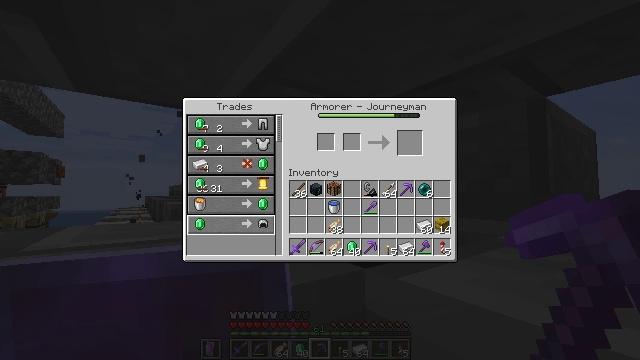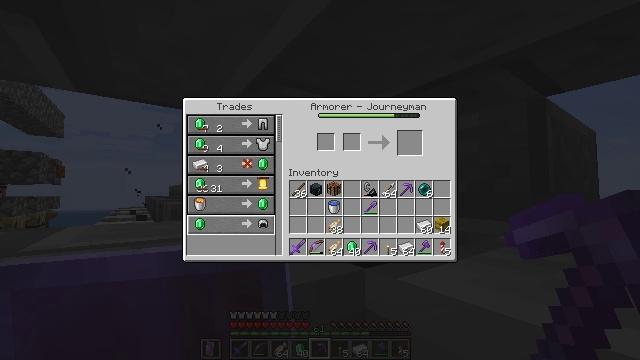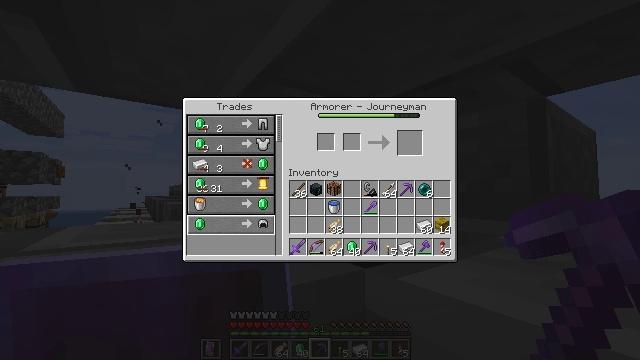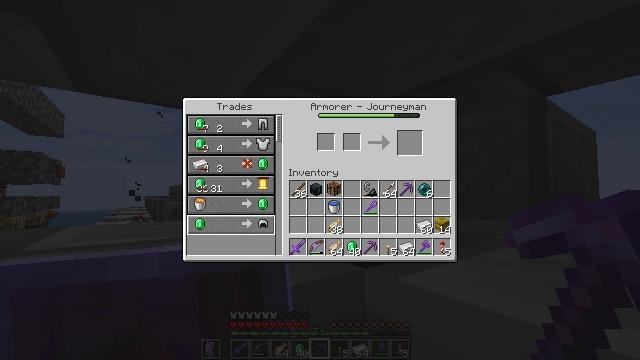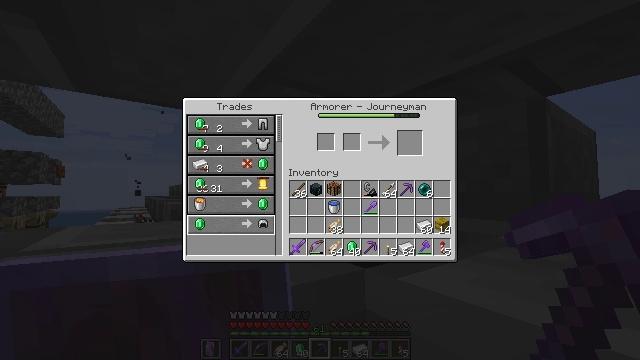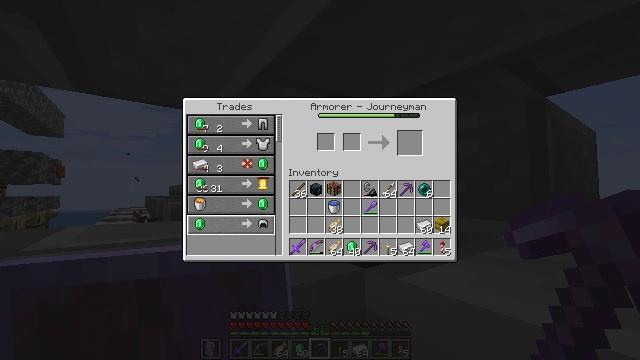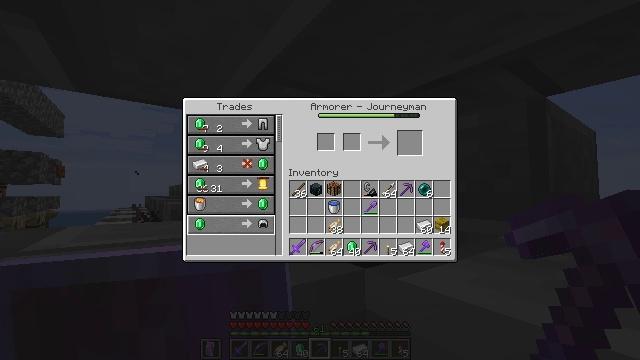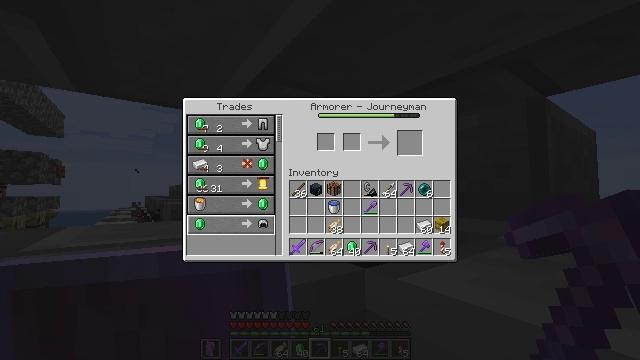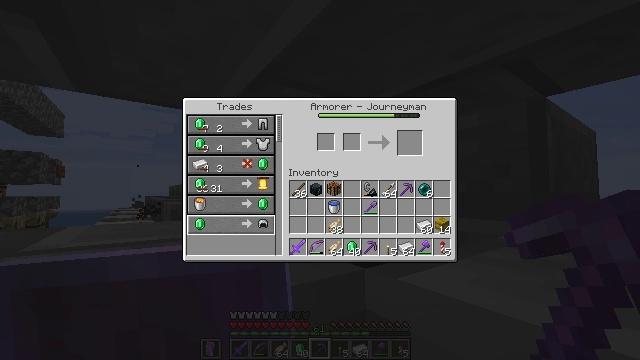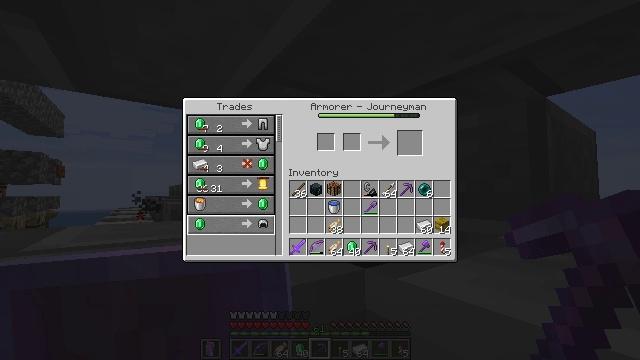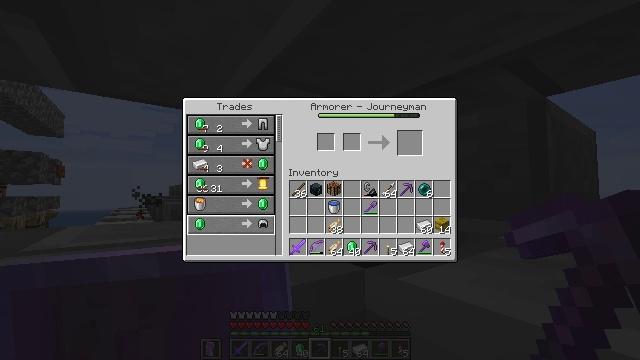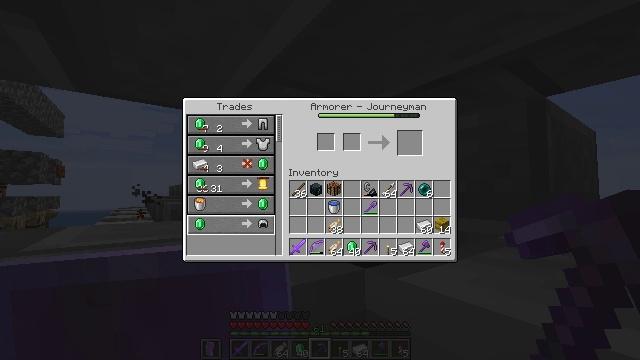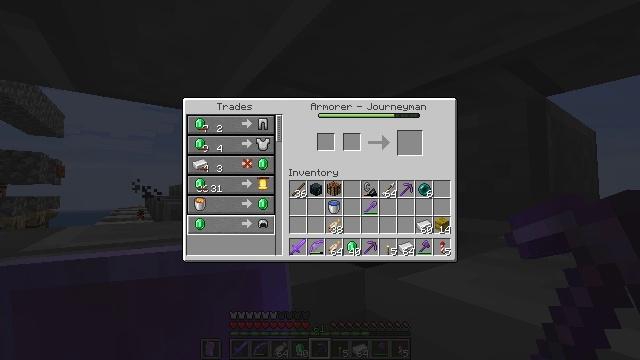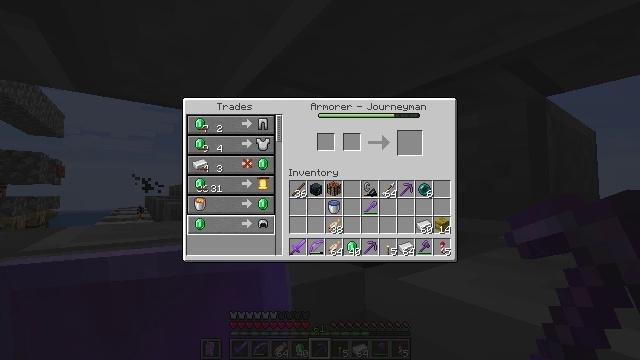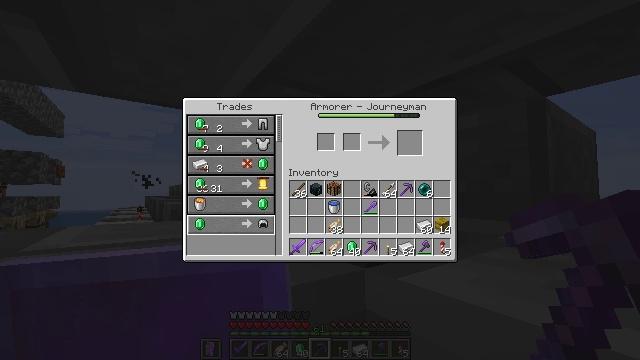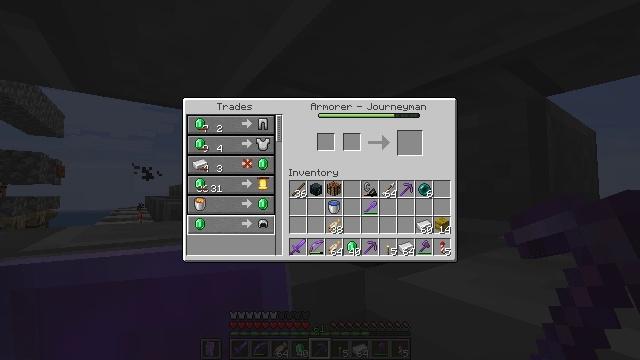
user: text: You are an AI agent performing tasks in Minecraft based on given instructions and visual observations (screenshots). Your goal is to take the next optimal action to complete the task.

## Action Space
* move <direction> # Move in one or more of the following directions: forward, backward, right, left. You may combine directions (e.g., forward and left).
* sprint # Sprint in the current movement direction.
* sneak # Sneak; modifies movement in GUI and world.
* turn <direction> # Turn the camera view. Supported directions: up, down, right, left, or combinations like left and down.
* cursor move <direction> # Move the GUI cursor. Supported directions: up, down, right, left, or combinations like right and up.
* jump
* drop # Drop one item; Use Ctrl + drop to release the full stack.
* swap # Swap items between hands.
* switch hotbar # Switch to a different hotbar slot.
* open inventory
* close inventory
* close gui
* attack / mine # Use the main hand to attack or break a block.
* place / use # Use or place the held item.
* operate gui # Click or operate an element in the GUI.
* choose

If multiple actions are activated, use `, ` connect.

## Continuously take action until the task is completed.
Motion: motion action
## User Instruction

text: Make a chainmail helmet at the crafting table.
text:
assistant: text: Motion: no_op
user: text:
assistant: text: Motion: no_op
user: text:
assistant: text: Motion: no_op
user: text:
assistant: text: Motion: no_op
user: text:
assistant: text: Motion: no_op
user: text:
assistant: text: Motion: no_op
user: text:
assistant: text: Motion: no_op
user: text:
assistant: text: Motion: no_op
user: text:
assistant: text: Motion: no_op
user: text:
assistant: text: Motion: no_op
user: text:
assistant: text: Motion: no_op
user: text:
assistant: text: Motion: no_op
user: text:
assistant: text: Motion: no_op
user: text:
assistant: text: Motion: no_op
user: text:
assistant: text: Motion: no_op
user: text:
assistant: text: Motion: no_op
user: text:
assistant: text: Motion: no_op
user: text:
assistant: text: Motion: no_op
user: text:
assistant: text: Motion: no_op
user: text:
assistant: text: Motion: attack / mine
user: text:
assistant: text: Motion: attack / mine
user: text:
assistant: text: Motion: no_op
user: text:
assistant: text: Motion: no_op
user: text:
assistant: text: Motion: no_op
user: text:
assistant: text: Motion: no_op
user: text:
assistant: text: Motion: no_op
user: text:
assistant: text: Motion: no_op
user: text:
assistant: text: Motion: no_op
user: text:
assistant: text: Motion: no_op
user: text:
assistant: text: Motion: no_op